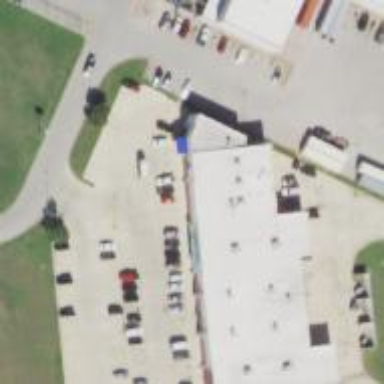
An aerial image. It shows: Parking area.